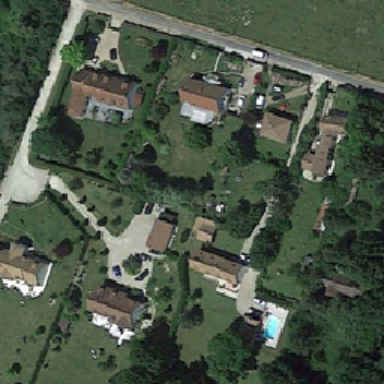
The community has several buildings thick trees and small swimming pools .